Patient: sex M, age 55
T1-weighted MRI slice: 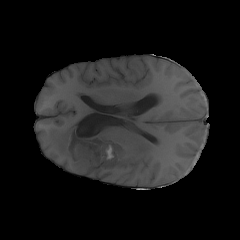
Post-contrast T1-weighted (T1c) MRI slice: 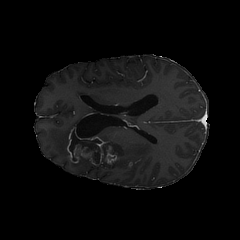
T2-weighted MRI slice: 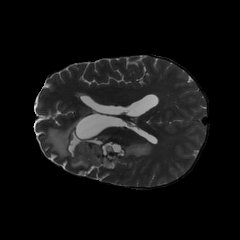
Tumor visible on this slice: yes
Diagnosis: Glioblastoma, IDH-wildtype
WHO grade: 4